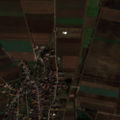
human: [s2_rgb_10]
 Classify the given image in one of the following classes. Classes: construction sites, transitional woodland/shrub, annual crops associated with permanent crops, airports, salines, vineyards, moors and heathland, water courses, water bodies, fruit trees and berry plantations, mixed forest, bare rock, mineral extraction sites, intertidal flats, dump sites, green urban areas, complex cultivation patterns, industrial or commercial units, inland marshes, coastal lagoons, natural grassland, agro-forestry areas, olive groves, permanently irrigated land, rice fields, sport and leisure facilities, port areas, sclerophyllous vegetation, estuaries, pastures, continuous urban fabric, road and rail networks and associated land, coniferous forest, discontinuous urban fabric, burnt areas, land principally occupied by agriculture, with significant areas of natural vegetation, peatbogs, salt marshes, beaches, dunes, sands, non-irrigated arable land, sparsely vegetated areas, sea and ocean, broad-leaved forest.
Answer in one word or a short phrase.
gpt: discontinuous urban fabric, non-irrigated arable land